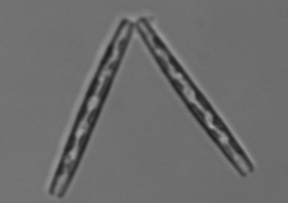
Label: Thalassionema